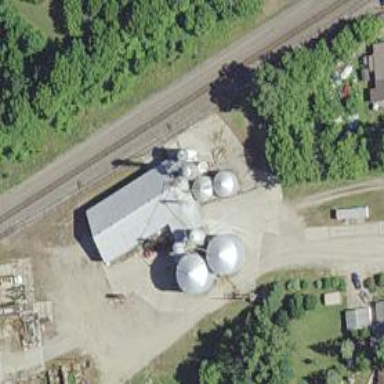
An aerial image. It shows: Silo.